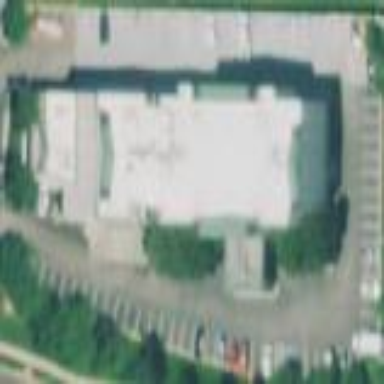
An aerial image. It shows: Paved parking area.